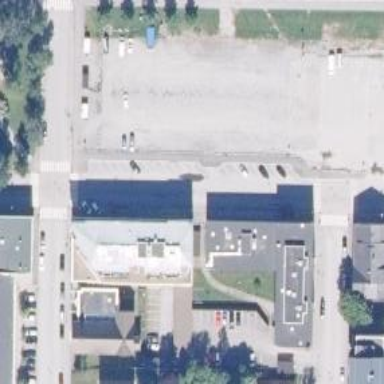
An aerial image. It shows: Clinic.